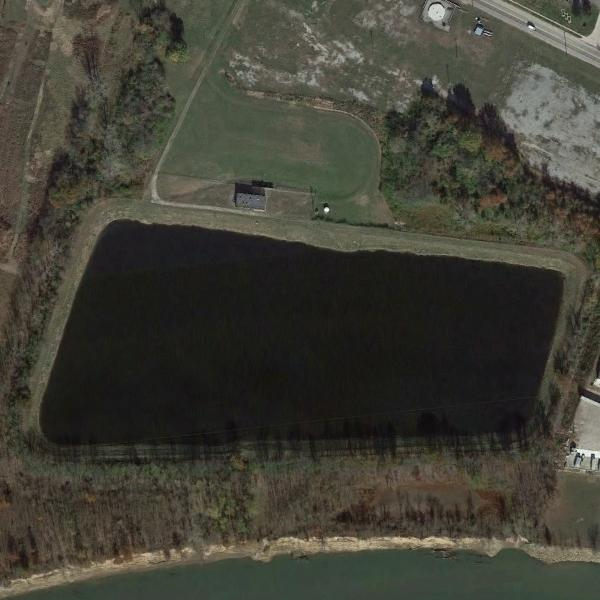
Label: Pond